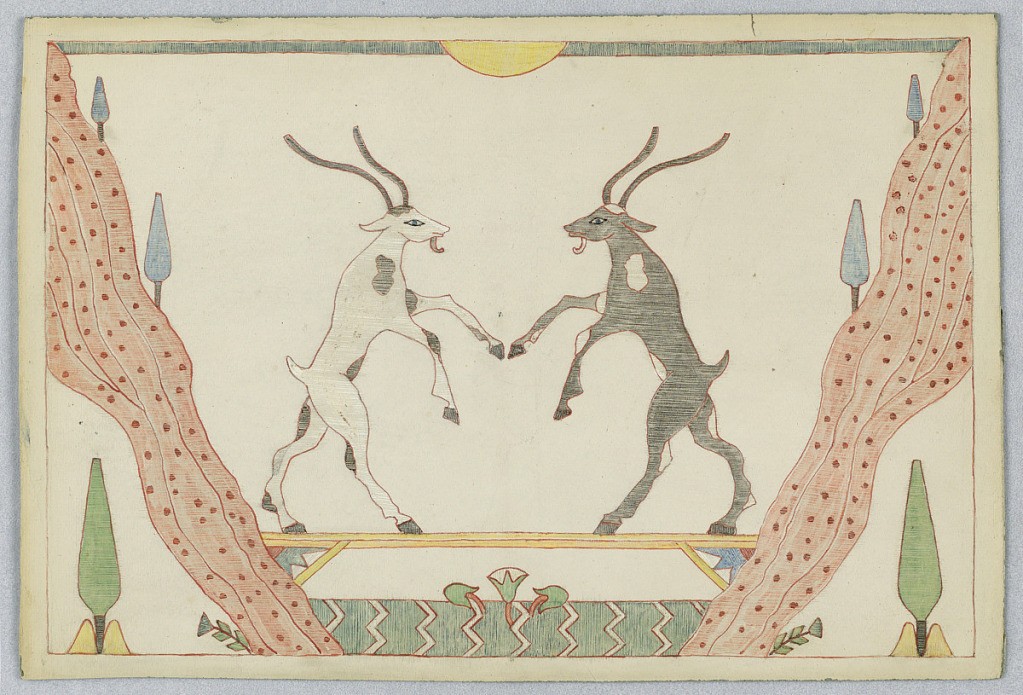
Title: The Two Goats, Illustration for Aesop's Fables
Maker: Victor Wilbour
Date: ca. 1916
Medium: Pen and red ink, crayon on white board
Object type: Drawing
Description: Two goats in profile facing each other, center. They each stand on two feet. Trees at side. Water below.